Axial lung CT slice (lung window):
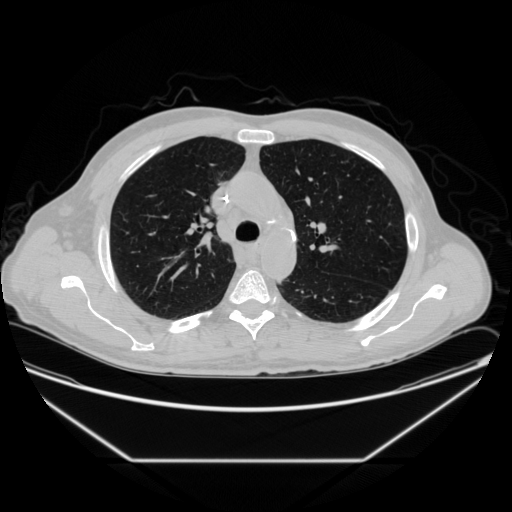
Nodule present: no